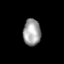
Tissue: prostate
Cell type: T cells
Senescence score: 0.3244
Nuclear area (px): 455
Mean DAPI intensity: 160.936